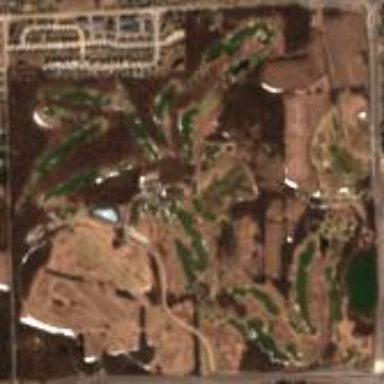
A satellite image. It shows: Golf course surrounded by greenery.